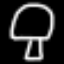
Label: mushroom